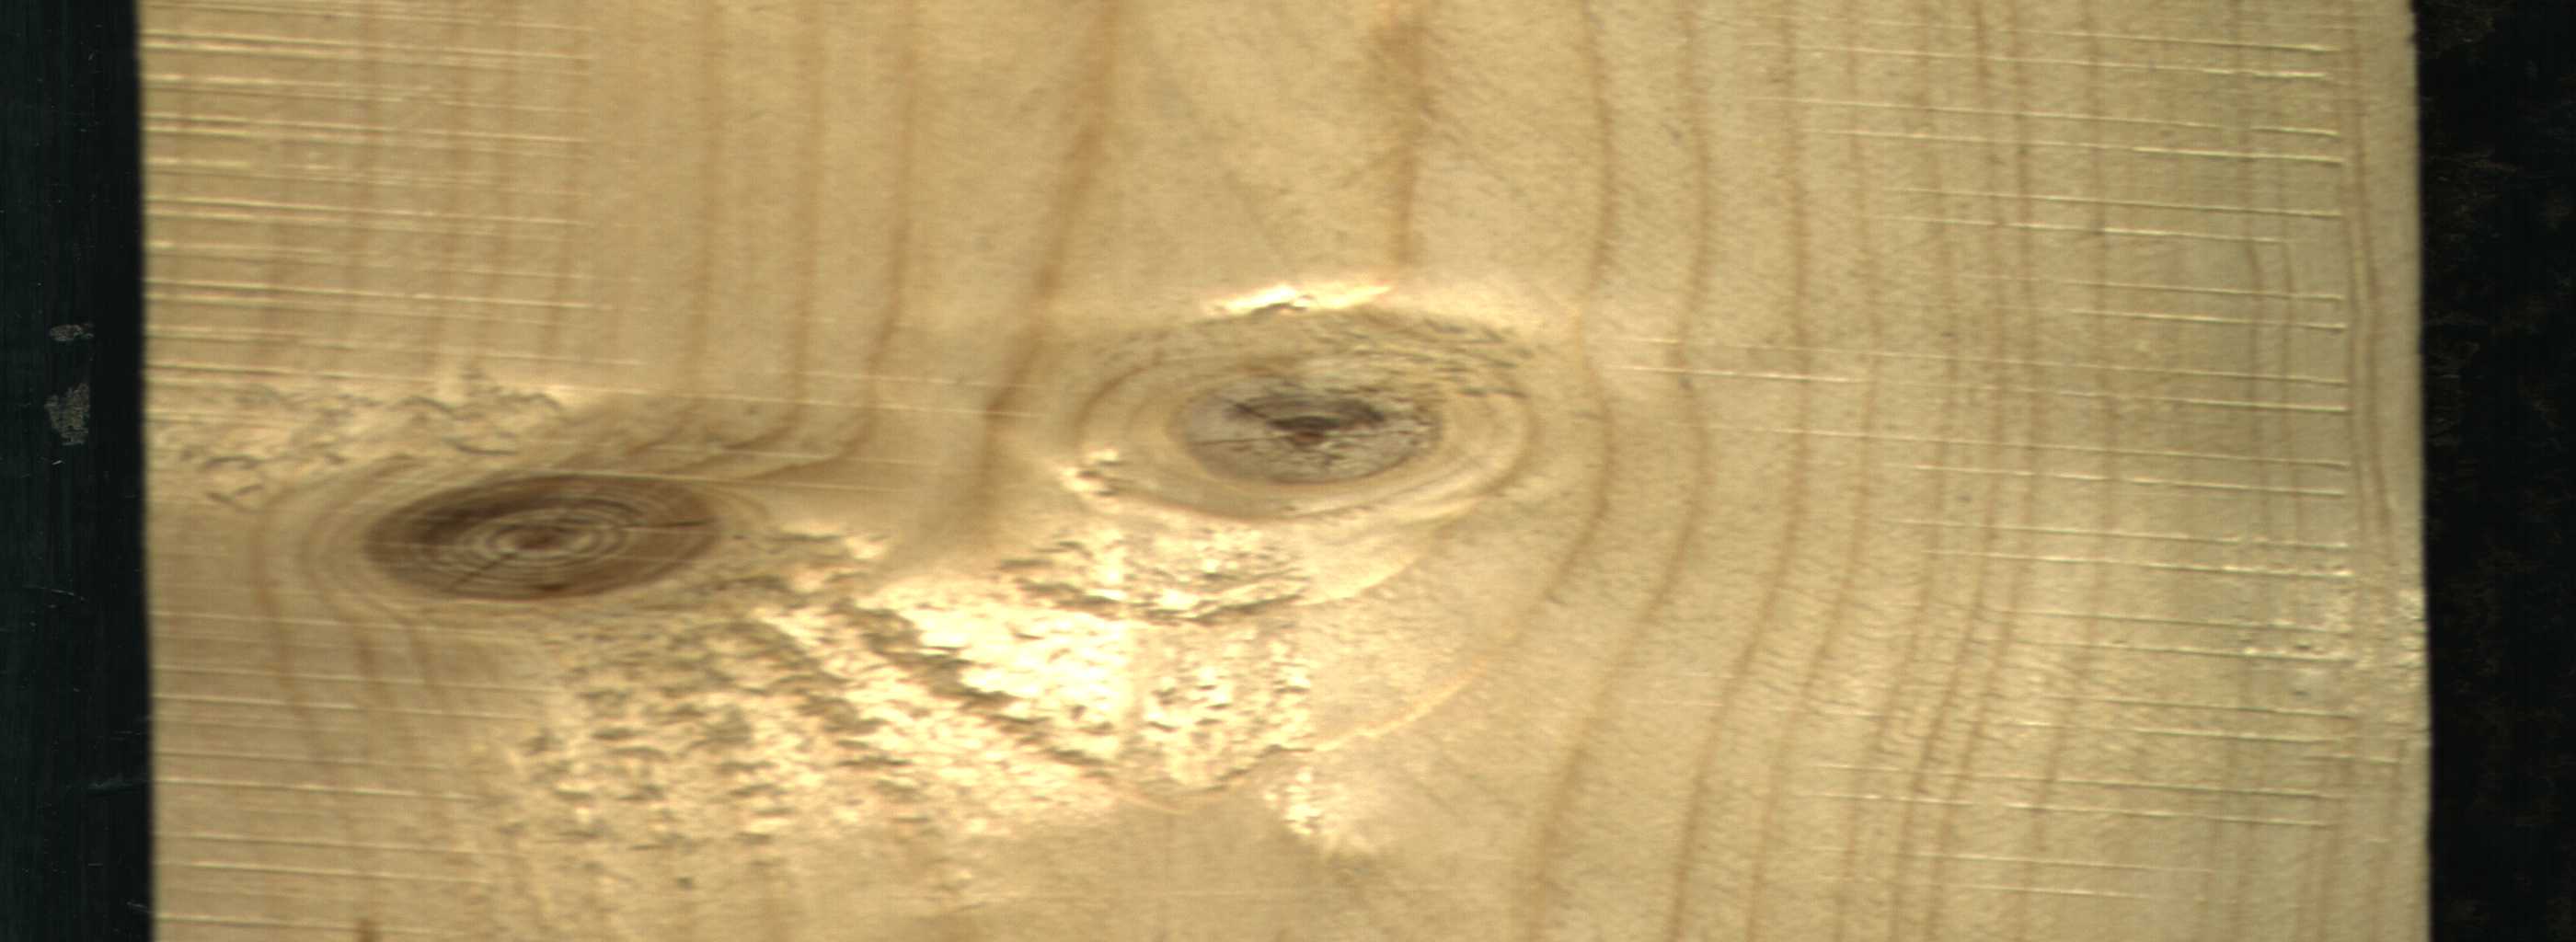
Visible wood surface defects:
knot_with_crack
knot_with_crack